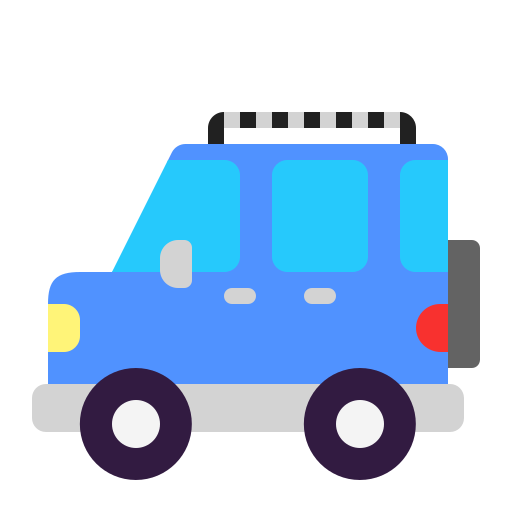
sport utility vehicle flat